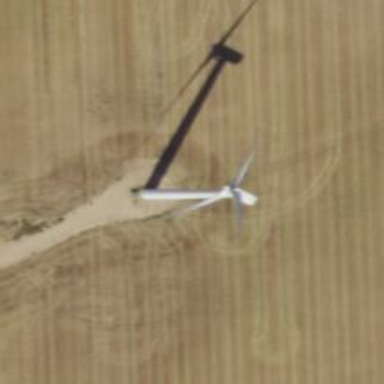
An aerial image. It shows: Wind generator using horizontal axis wind turbines.